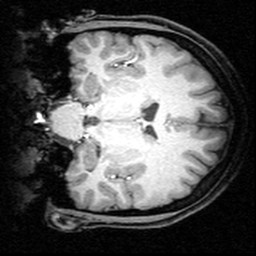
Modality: T1w
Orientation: coronal
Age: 23
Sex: female